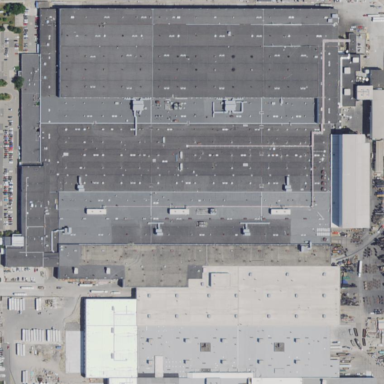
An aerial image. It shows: Industrial building.